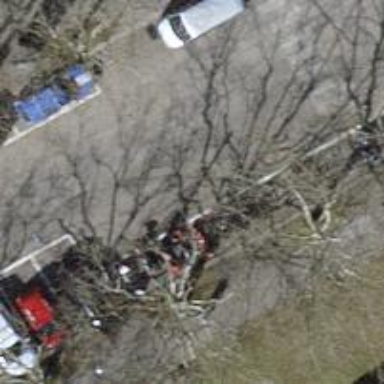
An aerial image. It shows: Motorcycle parking facility.